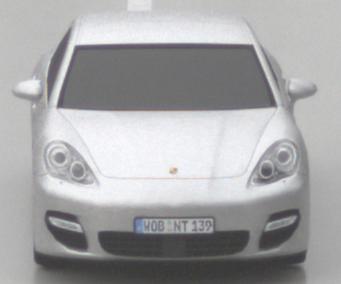
Make: Porsche
Model: Panamera
Detailed model: Panamera (970)
Model produced from: 2010/05
Model produced until: 2013/04
Doors: 5
Color: white
Road condition: wet road
Daytime: morning or afternoon
Contrast: low contrast